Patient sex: M
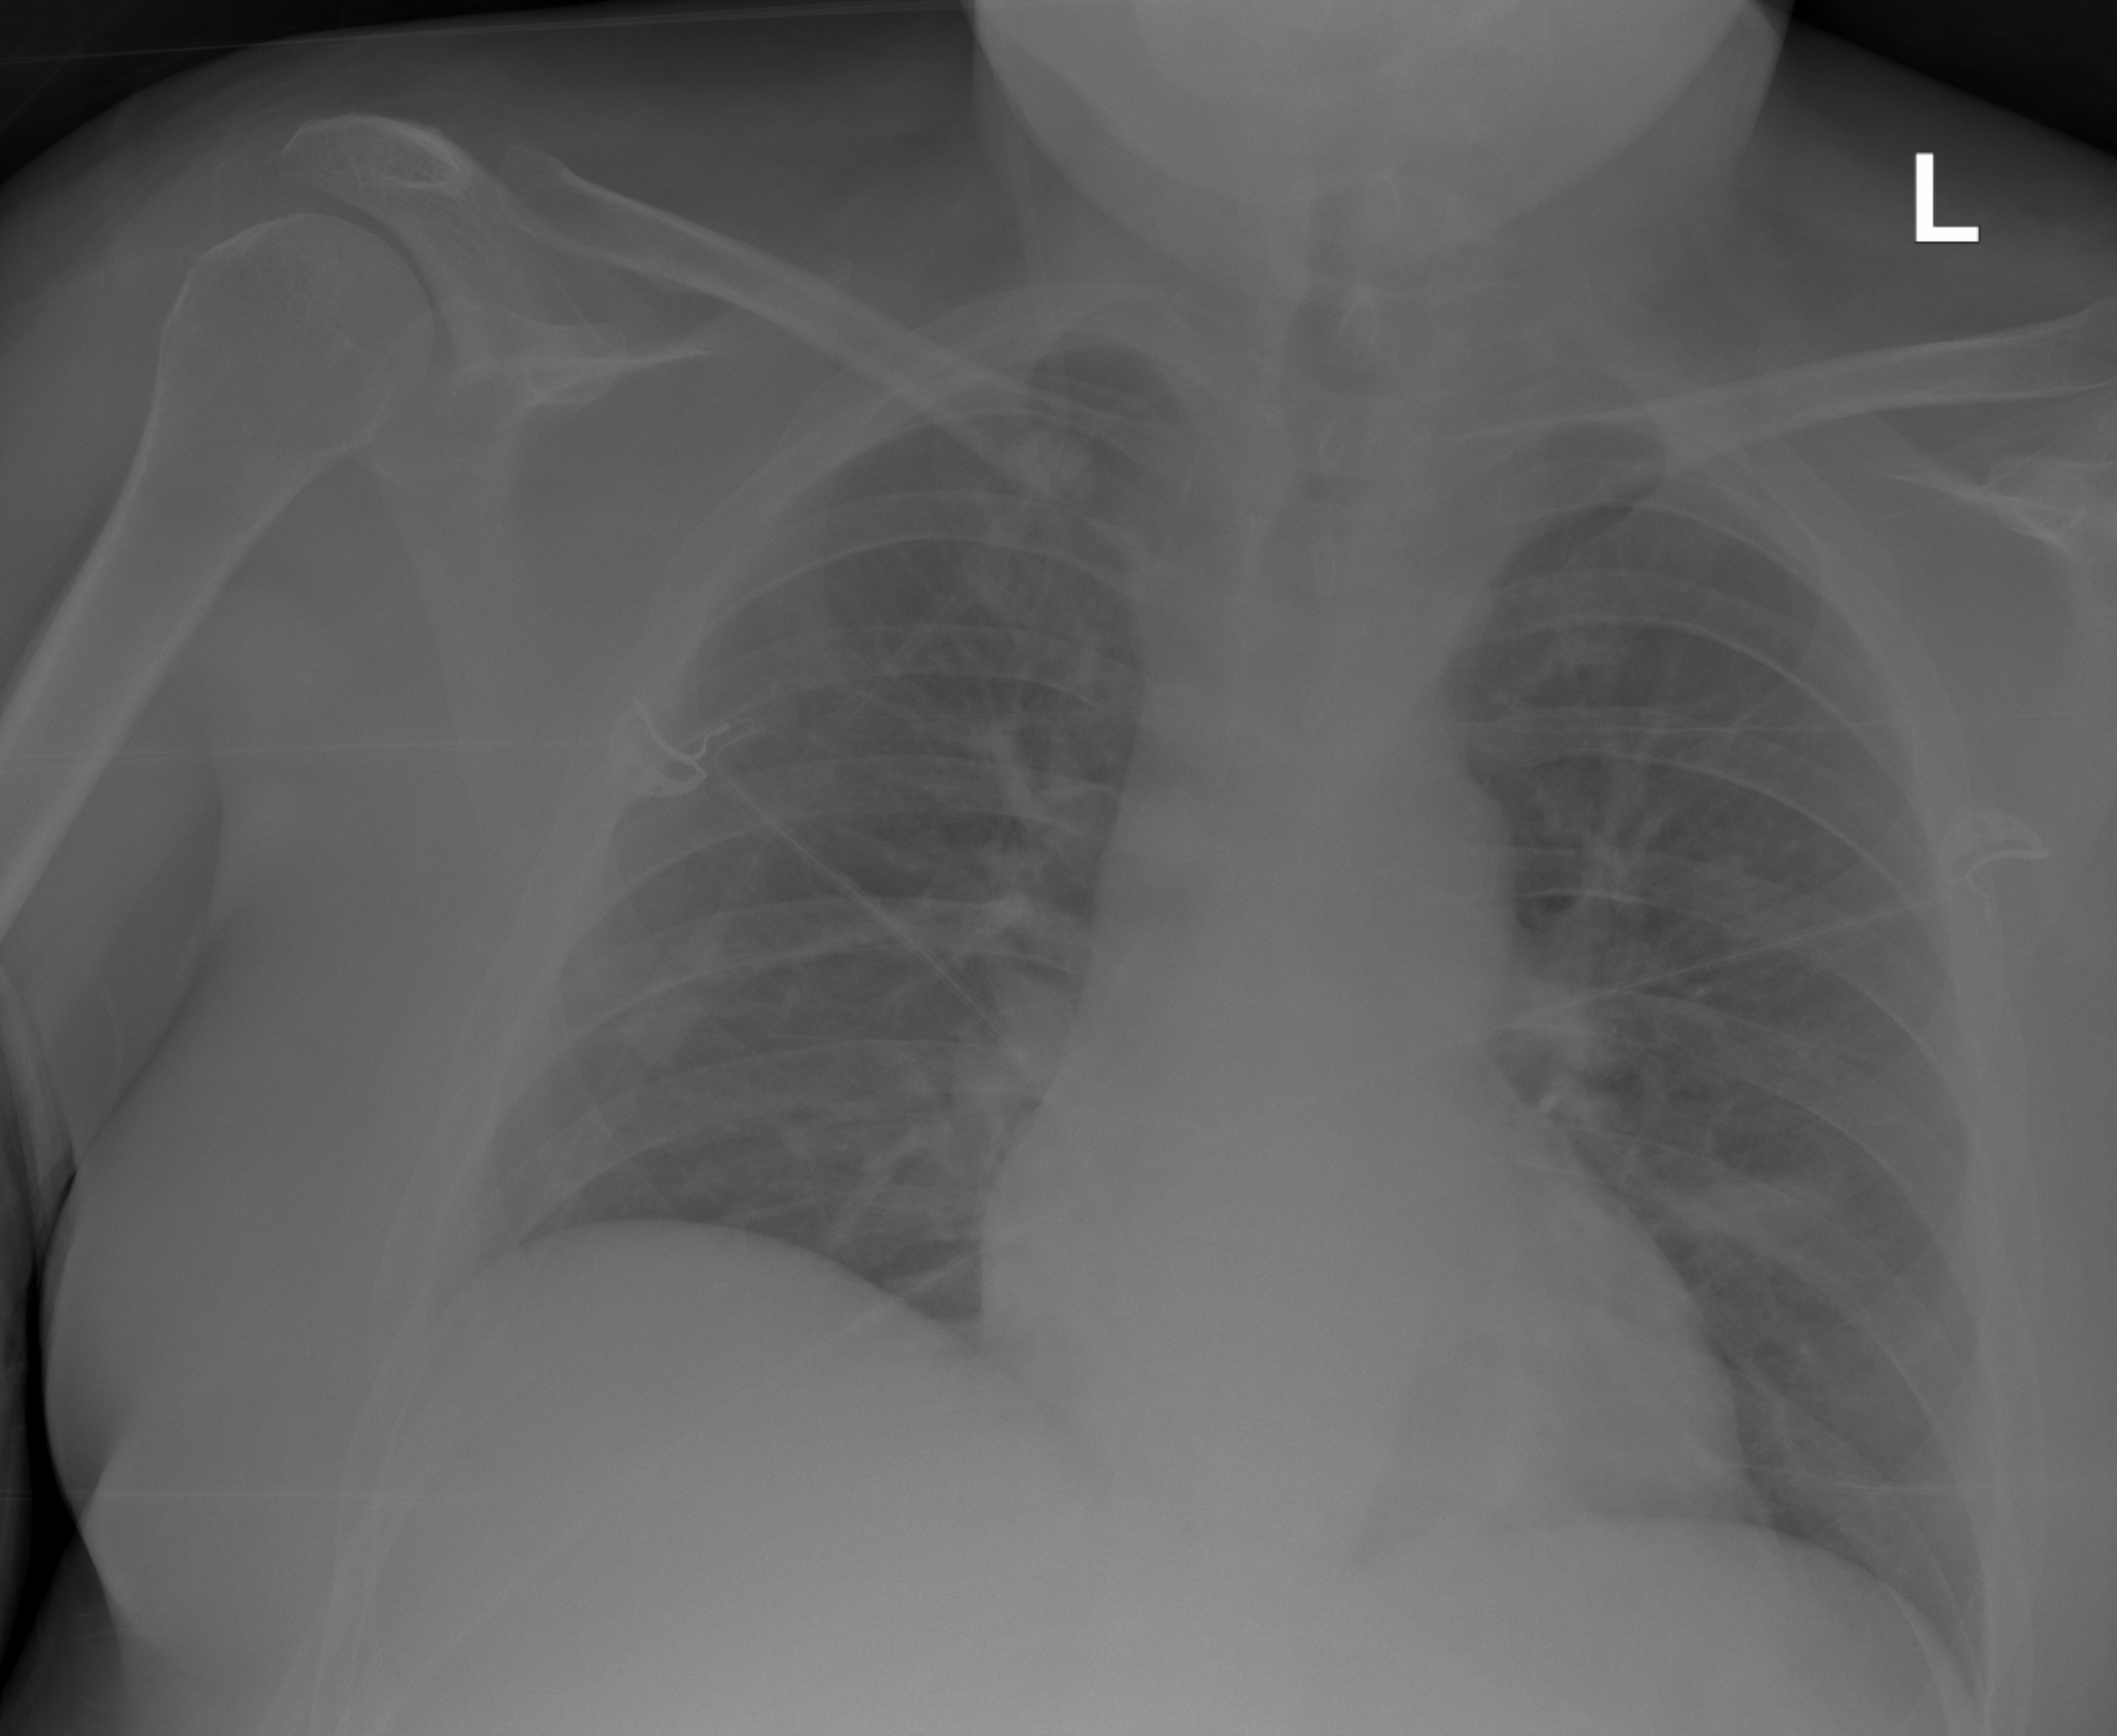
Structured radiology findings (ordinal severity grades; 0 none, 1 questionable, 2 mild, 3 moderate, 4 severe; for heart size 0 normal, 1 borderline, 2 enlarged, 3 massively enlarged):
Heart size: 0
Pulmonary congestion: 0
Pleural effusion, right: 0
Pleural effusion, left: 0
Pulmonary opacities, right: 0
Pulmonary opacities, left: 0
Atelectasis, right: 0
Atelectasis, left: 1